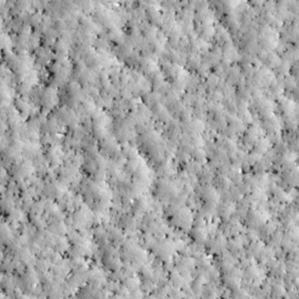
Label: non_frost